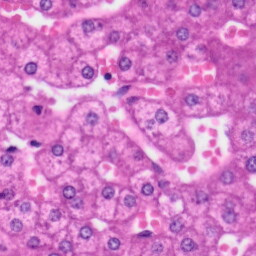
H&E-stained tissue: Liver